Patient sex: M
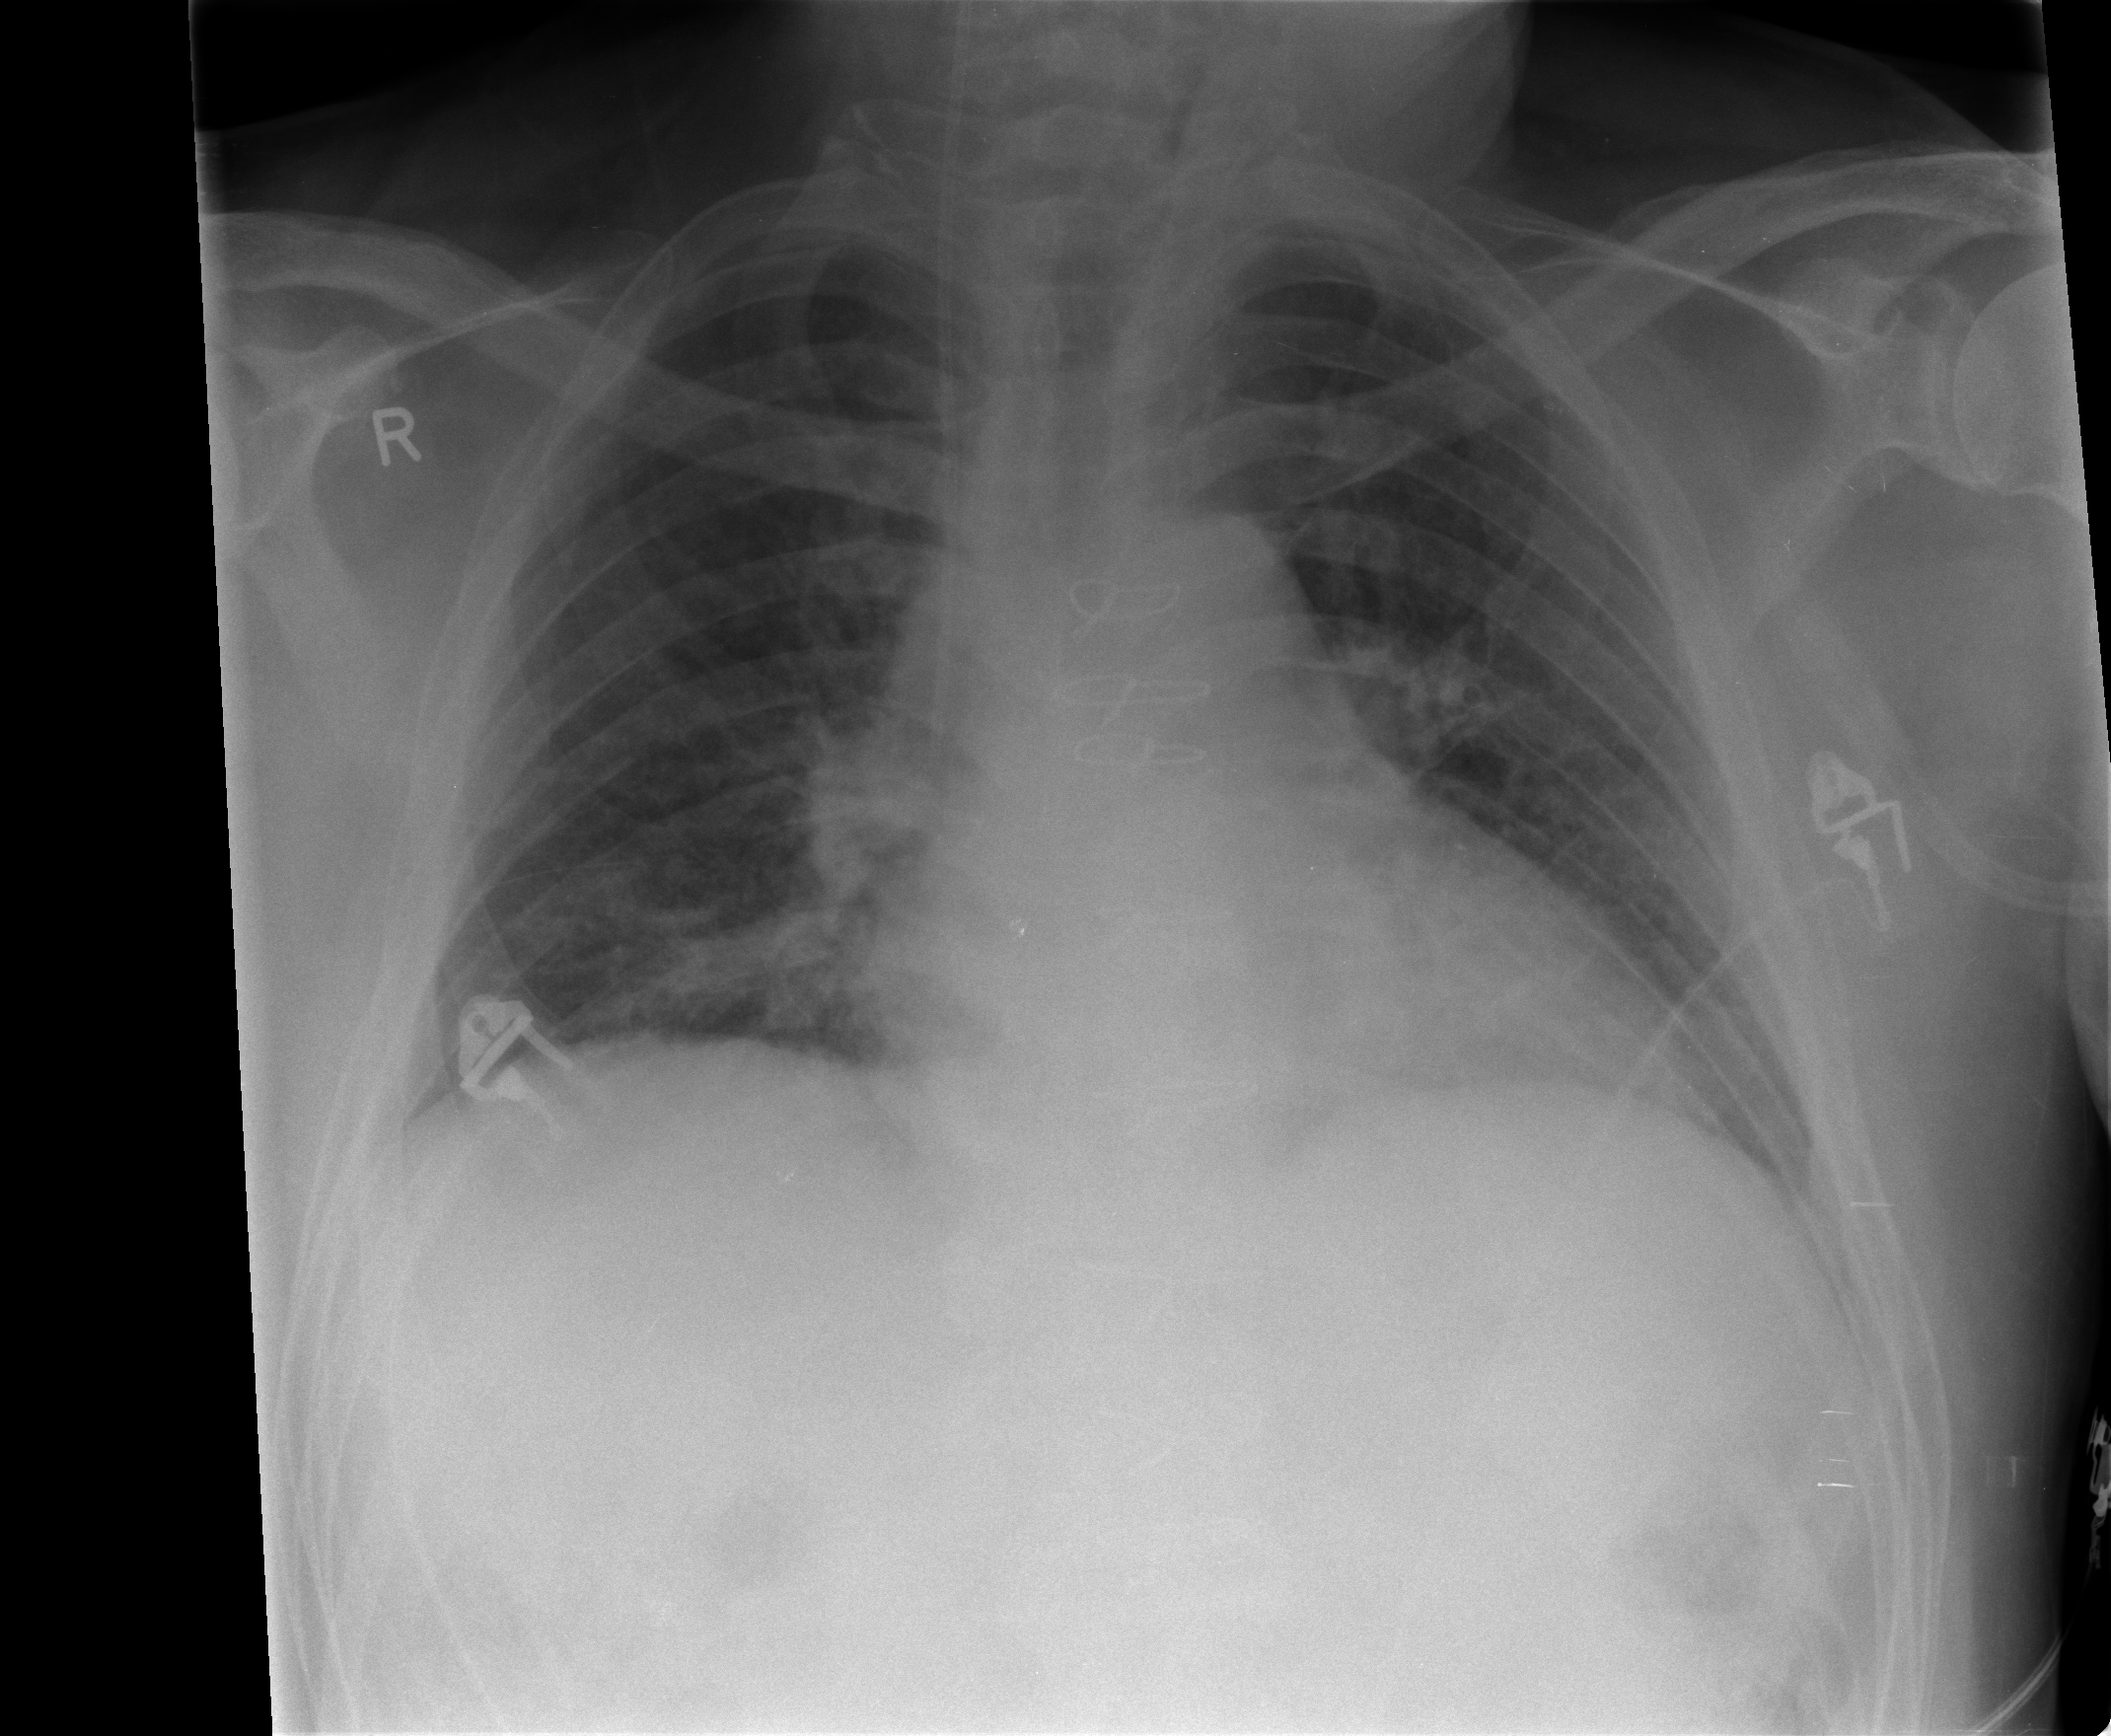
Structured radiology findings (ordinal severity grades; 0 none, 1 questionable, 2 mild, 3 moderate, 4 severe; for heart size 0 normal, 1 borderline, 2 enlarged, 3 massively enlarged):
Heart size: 1
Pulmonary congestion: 0
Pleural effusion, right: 0
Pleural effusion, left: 0
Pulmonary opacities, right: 0
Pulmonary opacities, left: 0
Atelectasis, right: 2
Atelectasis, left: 2